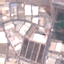
Land use / land cover: Industrial